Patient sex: M
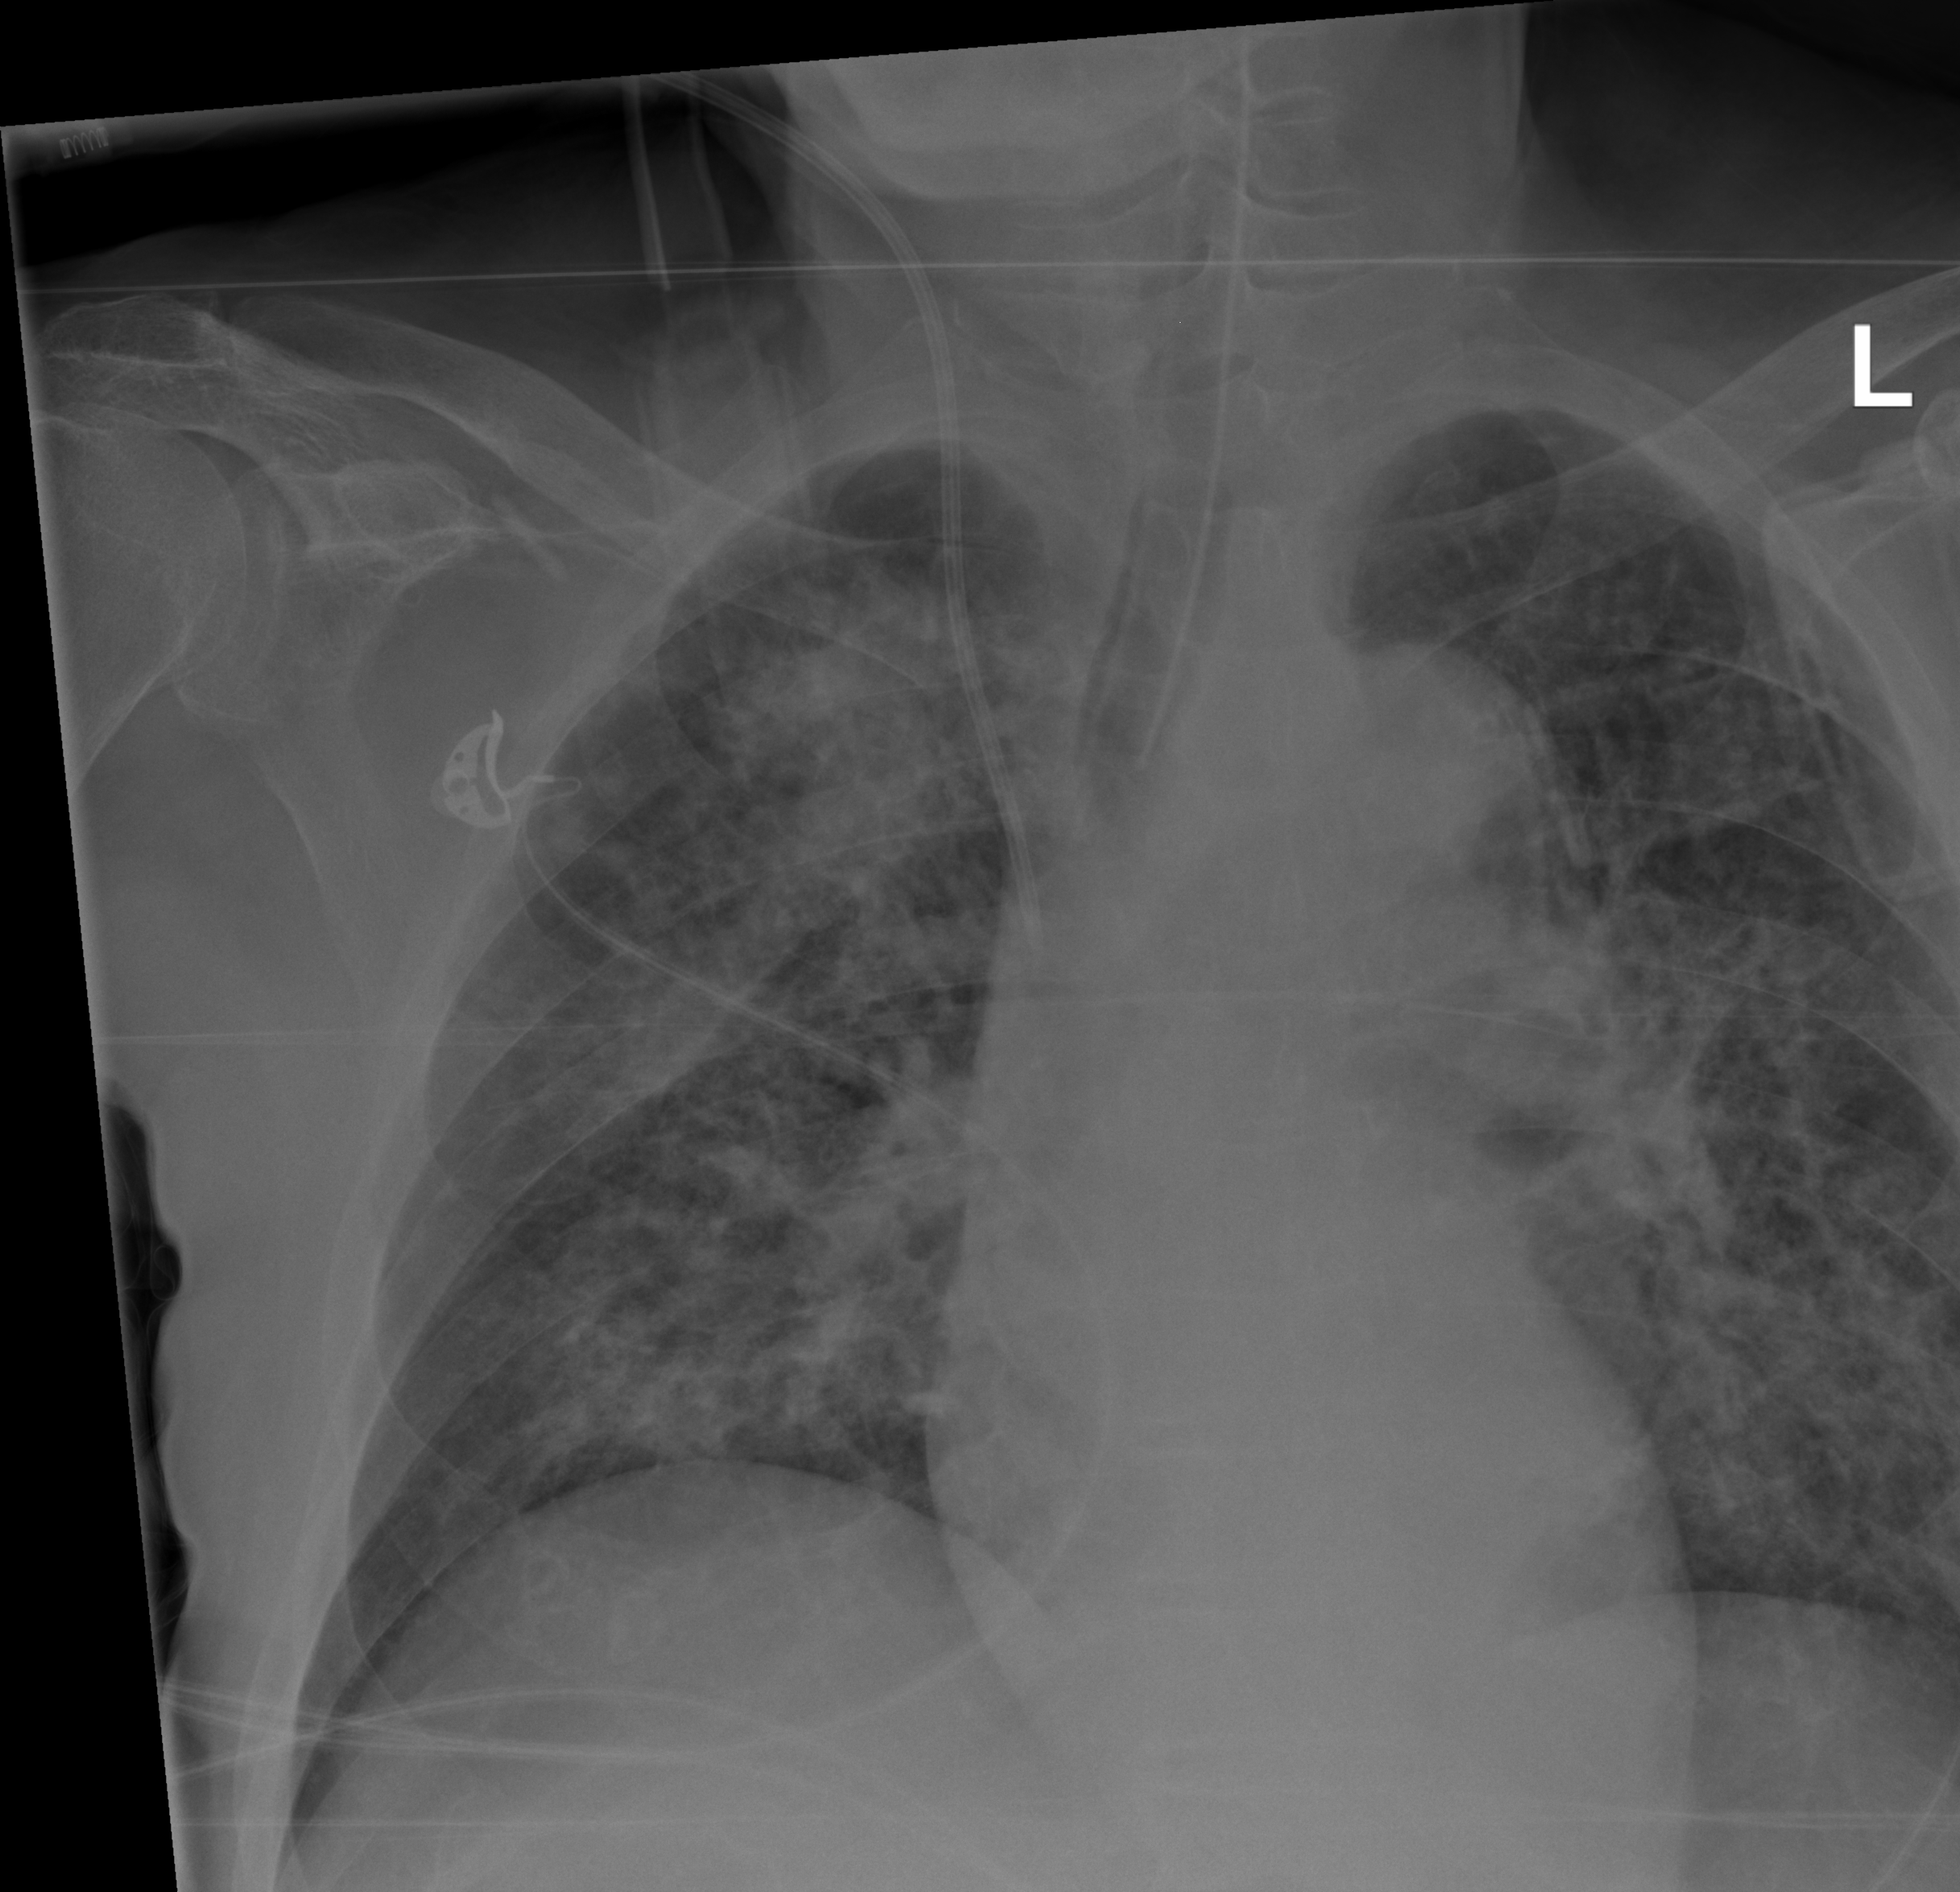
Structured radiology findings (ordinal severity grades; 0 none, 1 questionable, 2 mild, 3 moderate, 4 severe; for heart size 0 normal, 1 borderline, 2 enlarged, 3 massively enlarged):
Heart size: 0
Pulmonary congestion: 0
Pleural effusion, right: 0
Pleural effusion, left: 0
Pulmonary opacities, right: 3
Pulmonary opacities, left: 3
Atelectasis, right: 2
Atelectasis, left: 2